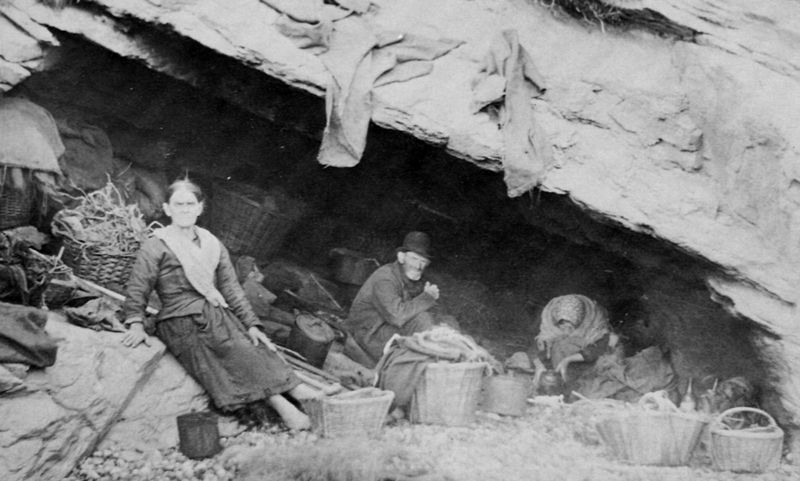
Titel: Downderry, Cornwall, Höhlenbewohner
Künstler: Francis Frith
Schlagwörter: dunkel, felsen, mann, schatten, weiß, frauen, menschen, sitzen, femmes, frau, grau, hell, holz, hut, kleid, licht, schwarz, stroh, blick, dach, haus, schirm, tuch, rock, alt, gesichter, jung, alte, arm, kleidung, schale, stein, steine, trauer, schauen, erde, kalt, zweige, hütte, boden, stoff, tücher, decke, familie, paar, höhle, schräg, topf, ruhe, liegen, körbe, reisig, russland, fels, hof, rast, kies, krieg, trümmer, unterstand, wohnung, kopftuch, foulard, gris, homme, korb, warten, flucht, foto, fotografie, photographie, töpfe, barfuss, nische, lumpen, weidenkorb, zigeuner, zweig, schwarz weiss, felsspalte, blanc, noir, chapeau, photo, elend, hunger, mittelalter, schräge, niesche, grund, femme, eimer, armut, ombre, fotographie, indien, schief, wohnen, kochtopf, robe, filz, flechtkorb, flechtwerk, hell dunkel kontrast, voile, decken, dokumentation, obdachlos, schieflage, rastplatz, linge, spalte, pauvreté, daguerrotypie, panier, triste, einsturz, ungarn, drap, freu, noir et blanc, vetement, draps, abri, unterschlupf, überbelichtet, russischer fotograf, sol, slum, habitation, témoignage, russischer photograph, habseligkeiten, grotte, unterkunft, cabane, vetements, rumänien, branches, regard, documentaire, gitans, osier, paniers, pauvres, reproductibilité, schluf, weidenkörbe, flüchtling, flüchlinge, marmite, dur, pauvre, tücker, e, höhlle, vieille femme, cave, villageois, taudis, precaire, vetement], melon, bouteille, guenilles, brindilles, misere, chapeau melon, abris, clochards, haillons, haillon, bouteilles